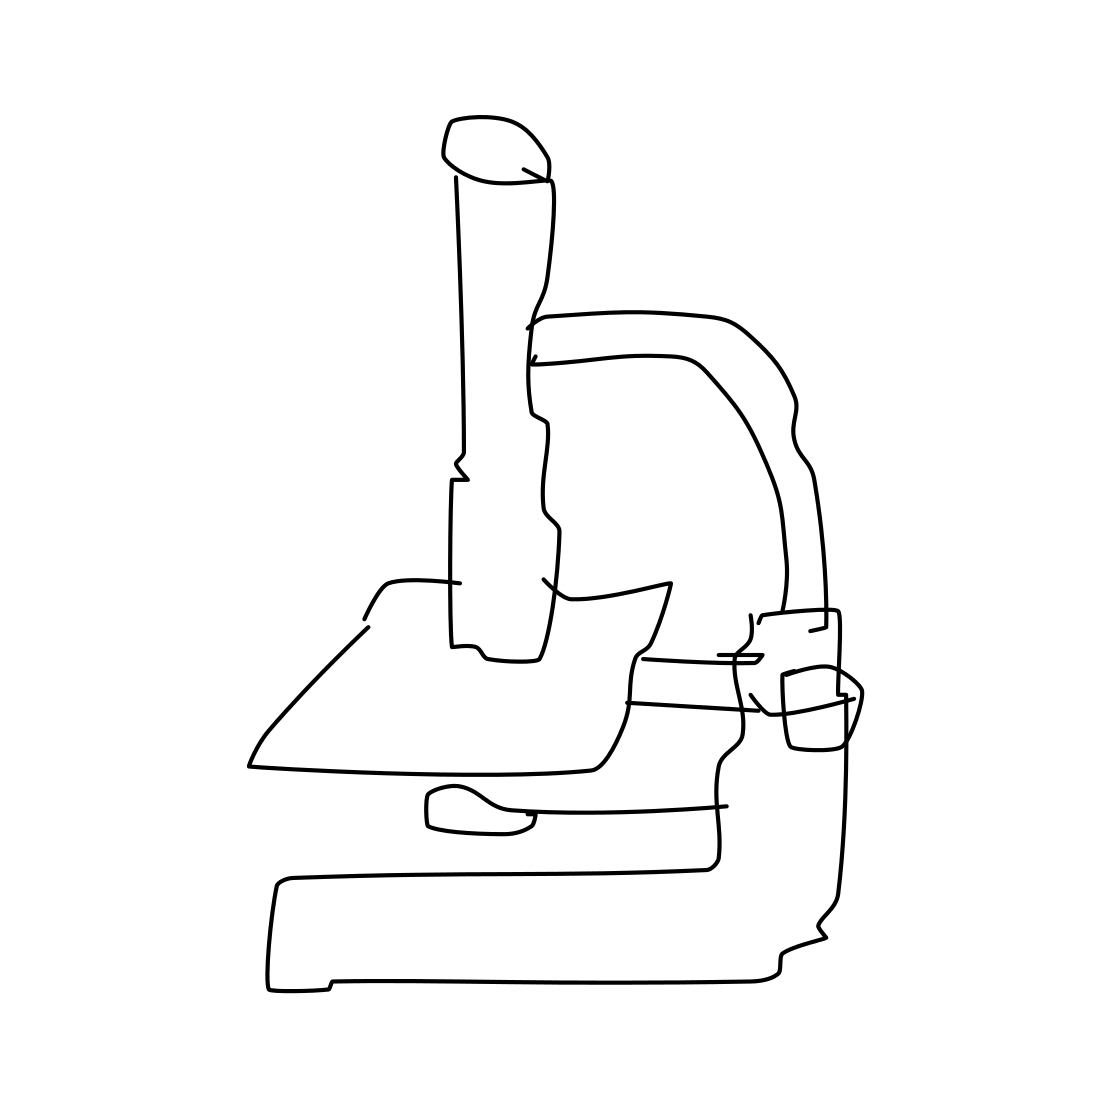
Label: microscope